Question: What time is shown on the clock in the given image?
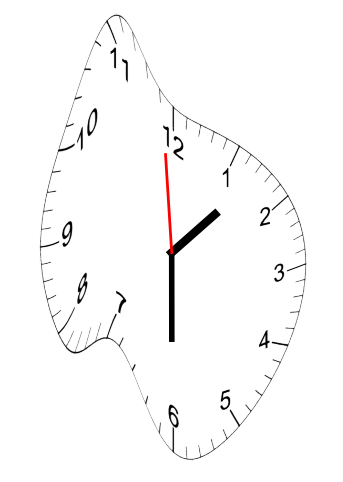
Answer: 01:29:59